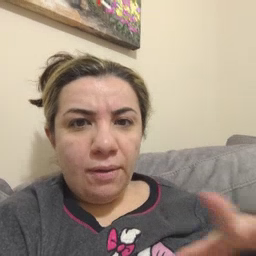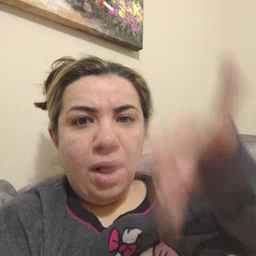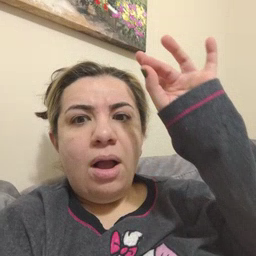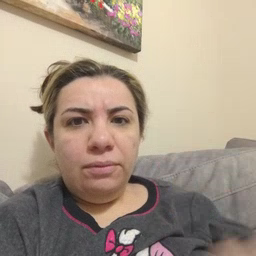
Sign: find